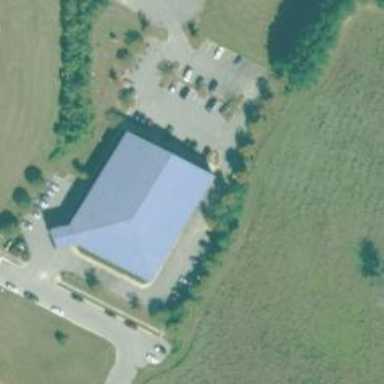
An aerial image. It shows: Building used as fitness center.